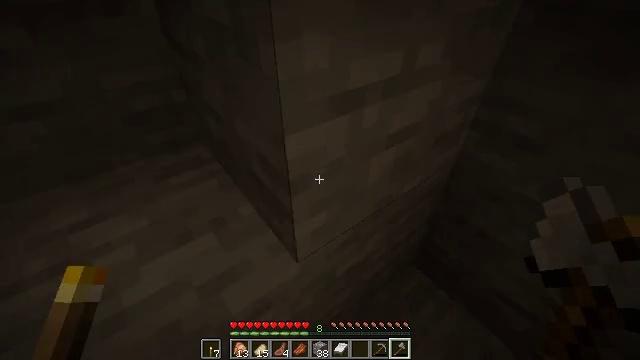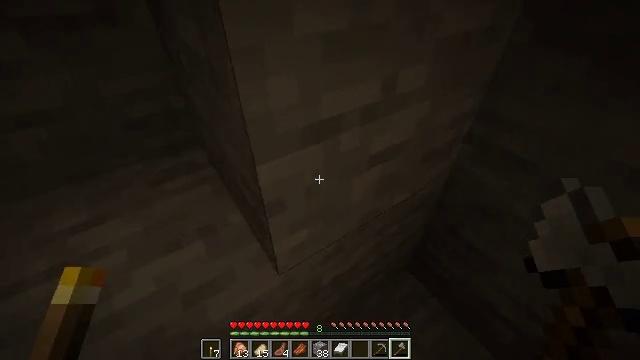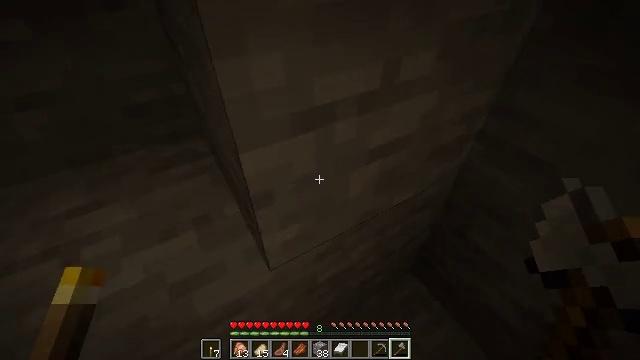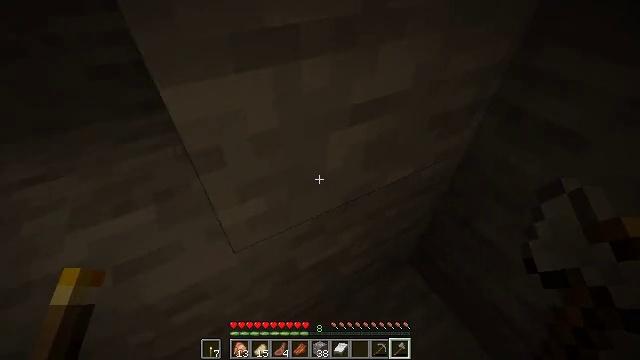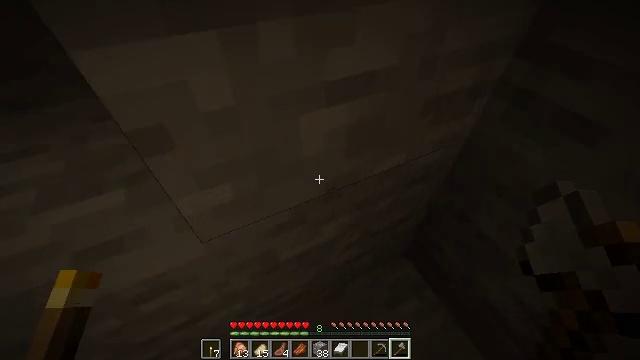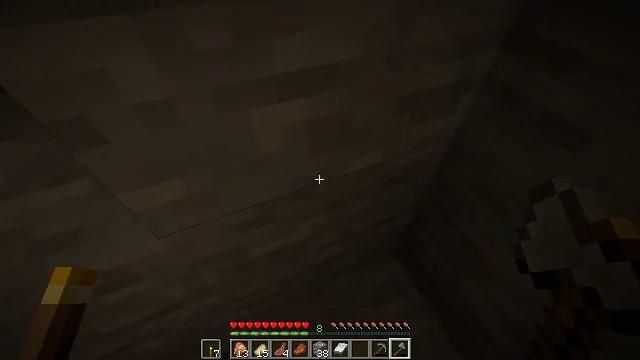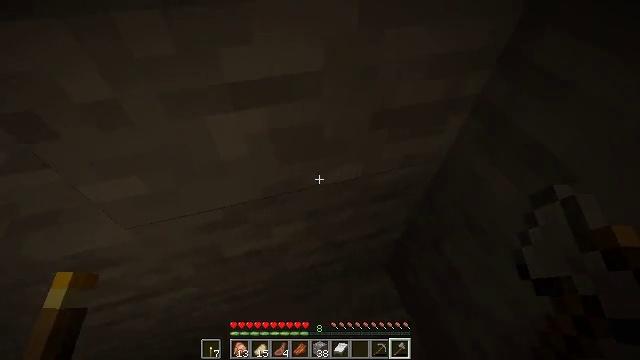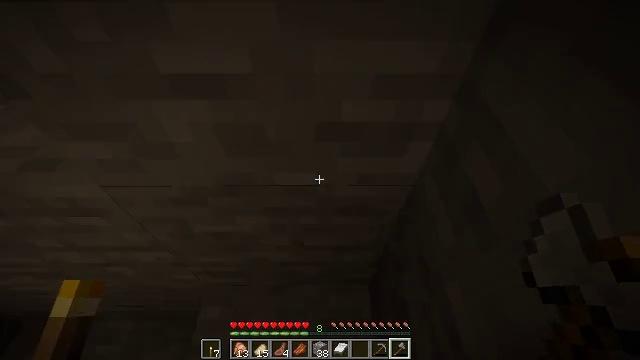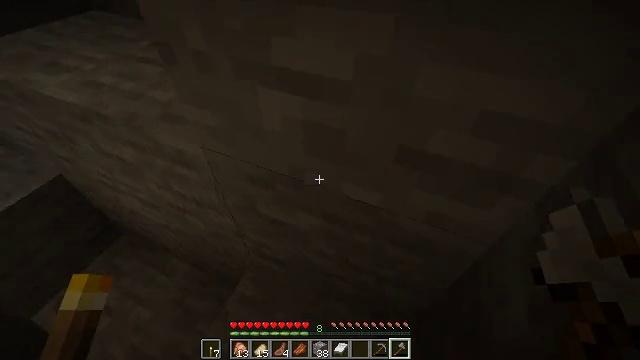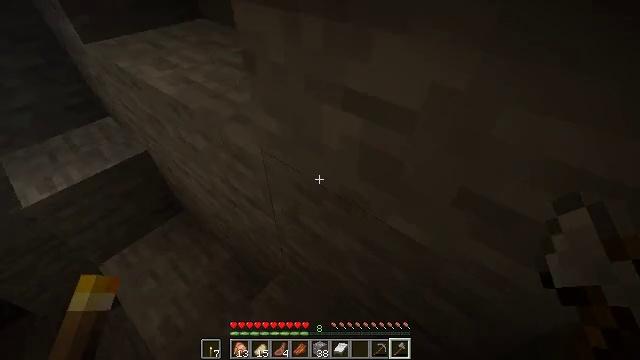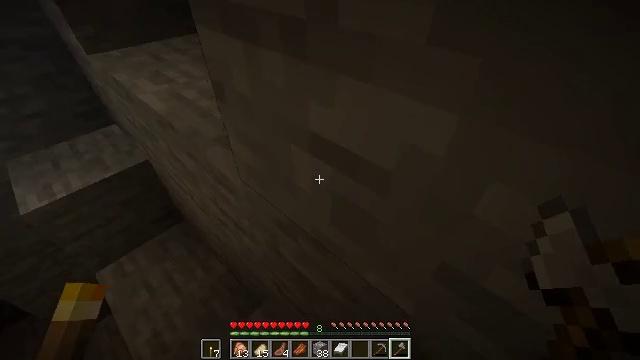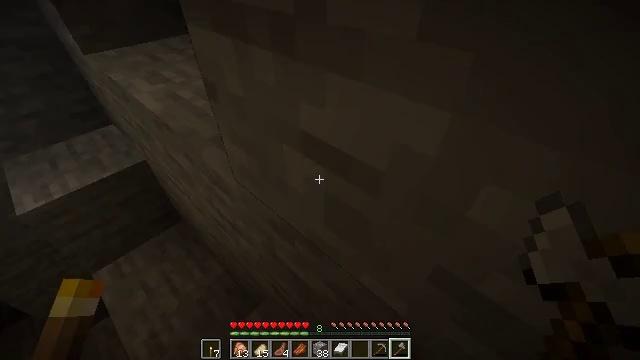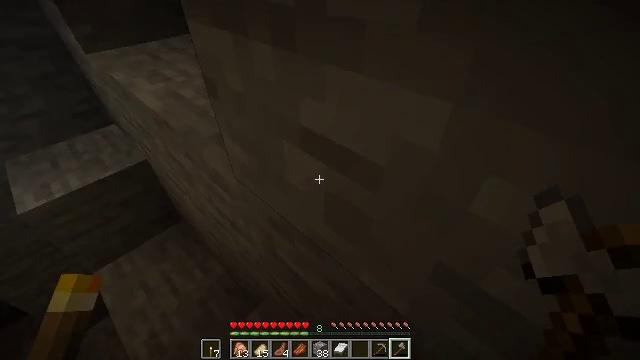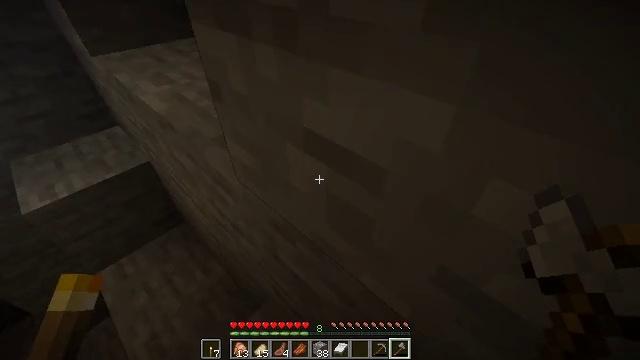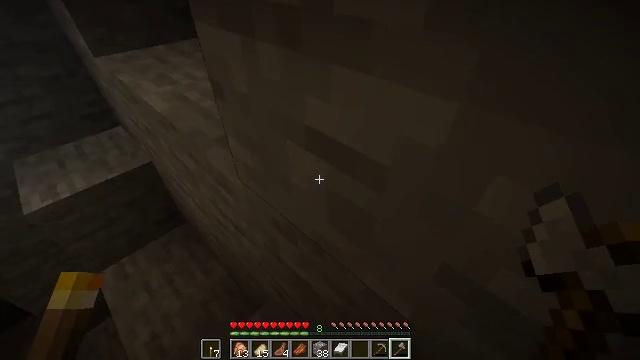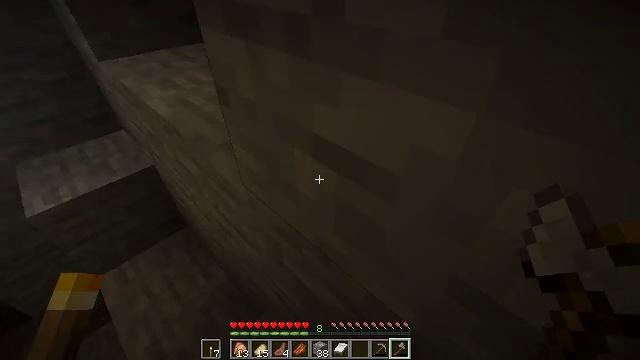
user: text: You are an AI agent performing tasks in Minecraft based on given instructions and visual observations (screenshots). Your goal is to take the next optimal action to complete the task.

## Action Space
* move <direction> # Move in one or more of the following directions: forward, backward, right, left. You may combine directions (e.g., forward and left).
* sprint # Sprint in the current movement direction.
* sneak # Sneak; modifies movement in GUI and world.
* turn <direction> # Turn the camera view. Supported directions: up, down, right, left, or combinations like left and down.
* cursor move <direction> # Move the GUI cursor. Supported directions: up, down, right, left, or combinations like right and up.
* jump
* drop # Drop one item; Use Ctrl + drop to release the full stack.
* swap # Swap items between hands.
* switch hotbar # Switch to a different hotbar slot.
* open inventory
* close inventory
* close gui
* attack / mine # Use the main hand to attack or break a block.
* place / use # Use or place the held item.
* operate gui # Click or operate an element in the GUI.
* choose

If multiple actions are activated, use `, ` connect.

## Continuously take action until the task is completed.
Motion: motion action
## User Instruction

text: Remove a cooked mutton from the inventory.
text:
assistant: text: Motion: move forward and move right, turn left and down
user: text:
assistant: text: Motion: move forward and move right, turn left
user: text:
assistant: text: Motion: move forward and move right, turn left and down
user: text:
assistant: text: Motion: move forward and move right, turn left and down
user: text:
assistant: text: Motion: move right, turn left and down
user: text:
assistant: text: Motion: move right, turn left
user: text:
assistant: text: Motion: move right, turn left
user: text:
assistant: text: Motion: move right, turn left and up
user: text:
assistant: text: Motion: move right, turn left and up
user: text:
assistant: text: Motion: move right, turn left and up
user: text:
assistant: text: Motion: no_op
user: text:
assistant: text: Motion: no_op
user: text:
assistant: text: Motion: no_op
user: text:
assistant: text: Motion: no_op
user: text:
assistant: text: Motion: move forward and move left
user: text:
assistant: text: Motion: move forward and move left, turn up
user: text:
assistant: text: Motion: move forward and move left, turn up, jump
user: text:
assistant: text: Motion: move forward and move left, jump
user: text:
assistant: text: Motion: move forward and move left, jump
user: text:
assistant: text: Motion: move forward, jump
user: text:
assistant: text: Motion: move forward, jump
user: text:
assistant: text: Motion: move forward, turn right, jump
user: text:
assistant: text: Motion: move forward, turn right, jump
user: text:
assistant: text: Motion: move forward, turn right
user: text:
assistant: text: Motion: move forward and move right, turn right
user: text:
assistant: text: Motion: move forward and move right, turn right
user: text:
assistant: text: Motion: move forward and move right, turn right
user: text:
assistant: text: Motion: move forward and move right, turn right and down
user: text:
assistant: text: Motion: move forward and move right, turn right and down
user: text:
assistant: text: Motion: move forward, turn right